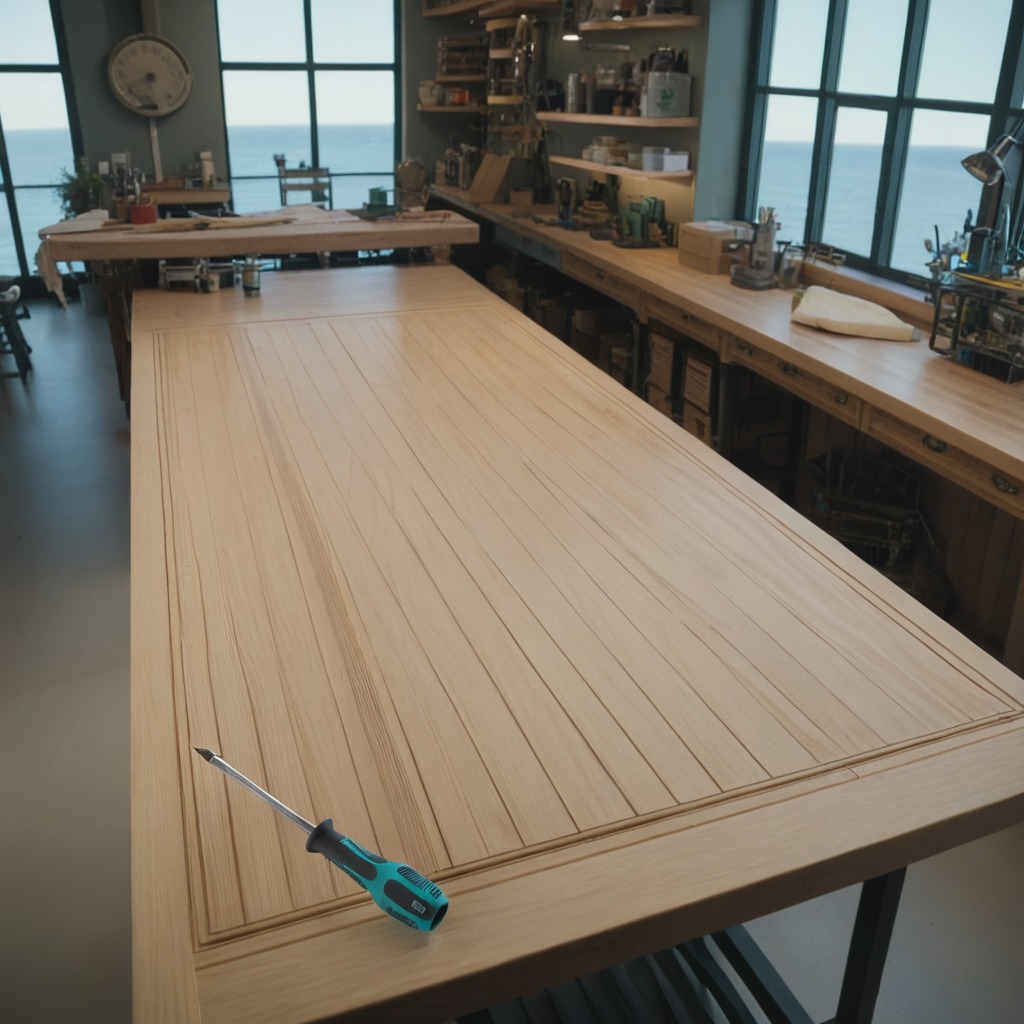
A screwdriver is lying on a workbench inside a coastal fishing gear workshop.